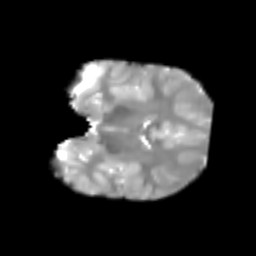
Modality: T2w
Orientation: coronal
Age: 6
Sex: female
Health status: healthy